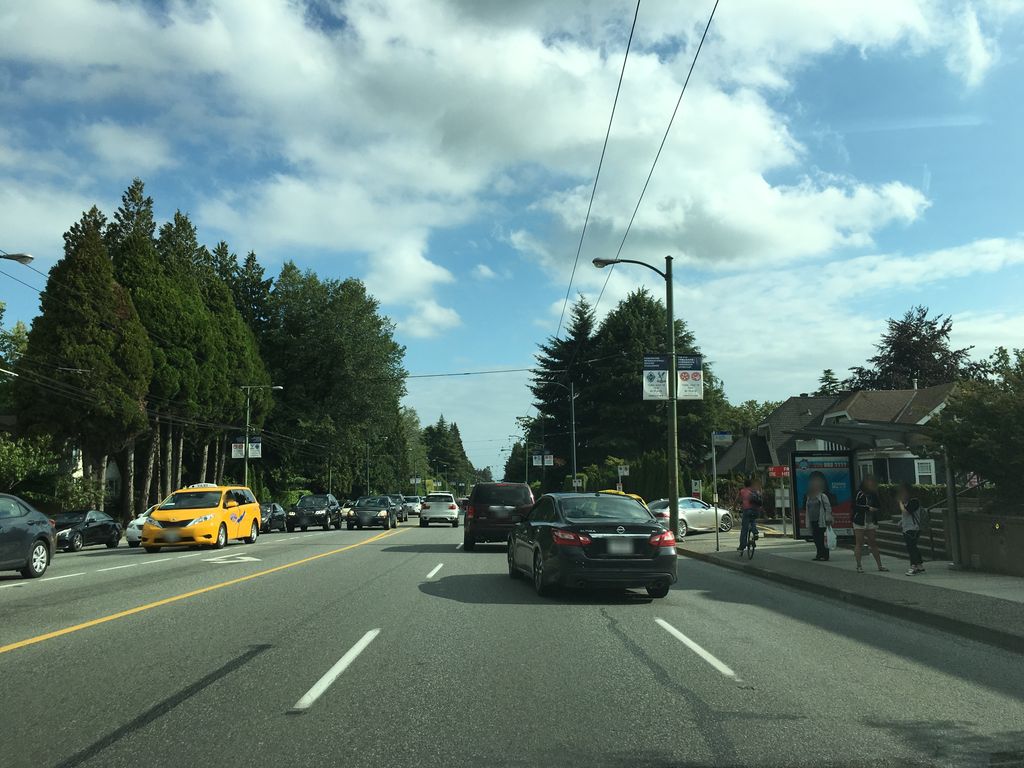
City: vancouver